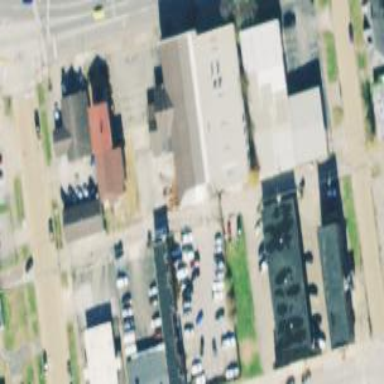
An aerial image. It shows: Building that houses car repair shop.